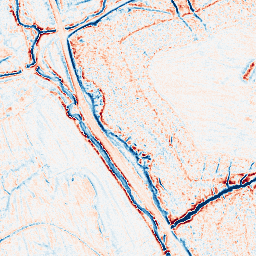
Category: edge_preserving
Decomposition family: anisotropic_diffusion
Decomposition parameters: iterations: 10
kappa: 100
gamma: 0.15
Upsampling method: lanczos
Upsampling parameters: scale: 2
Upsampling scale: 2